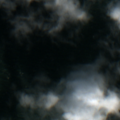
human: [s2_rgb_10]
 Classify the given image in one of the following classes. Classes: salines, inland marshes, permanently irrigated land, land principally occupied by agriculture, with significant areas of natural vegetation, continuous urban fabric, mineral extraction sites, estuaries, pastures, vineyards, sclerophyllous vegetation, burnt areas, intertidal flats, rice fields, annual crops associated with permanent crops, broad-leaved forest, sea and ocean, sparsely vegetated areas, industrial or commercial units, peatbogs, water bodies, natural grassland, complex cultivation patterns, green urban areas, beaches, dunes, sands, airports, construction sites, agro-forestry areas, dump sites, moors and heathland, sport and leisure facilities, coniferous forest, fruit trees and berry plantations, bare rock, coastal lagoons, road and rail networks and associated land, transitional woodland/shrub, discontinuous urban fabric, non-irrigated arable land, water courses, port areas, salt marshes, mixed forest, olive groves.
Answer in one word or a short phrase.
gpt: sea and ocean